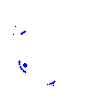
Particle: proton